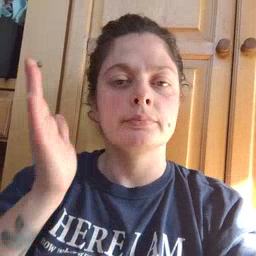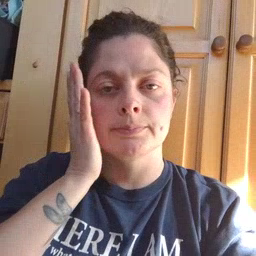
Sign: bed